Question: I'm trying to write a mysql query that will return an array of averages.
I'll explain:

As you can see from the picture, I have a web page that has a table with questions as rows, and usernames as columns. The idea is that you can rate each user on each question.
When submitted, it goes into a mysql table "ratings" and each record holds the user id, question id and the value (rating of 1 through 10).
What I want to do is, I want to have an admin view that, instead of being able to rate user, instead of each select box, it should simply display the average for each user, for each question.
I could've done it in php by simply doing a mysql query for each cell in this table, but that would mean a gazillion queries.
What I want, is one query that will return me a 2 dimensional array, where the first dimension key is the user ID, and the second dimension is the array with the averages themselves, with the key as question ID.
I can't even begin to think of how to accomplish it. A solution, or even a hint on what direction to look at, will be most definitely appreciated!
'''
CREATE TABLE IF NOT EXISTS 'ratings' (
'rating_id' int(255) NOT NULL AUTO_INCREMENT,
'user_id' int(6) NOT NULL,
'question_id' int(6) NOT NULL,
'rating_value' int(2) NOT NULL,
PRIMARY KEY ('rating_id'),
KEY 'user_id' ('user_id','question_id')
) ENGINE=InnoDB DEFAULT CHARSET=latin1 AUTO_INCREMENT=13 ;
'''
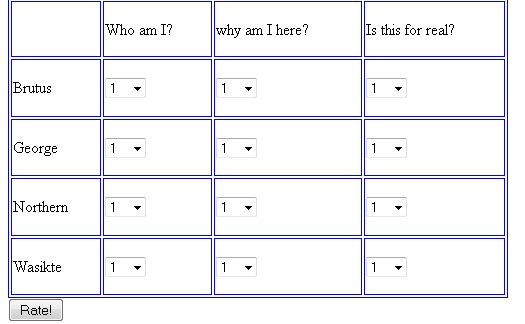
Answer: You can't create a 2-dimensional array directly from MySQL - however, you can prepare your data to do so in php.
The query could look somewhat like that:
'''
SELECT
user_id,
question_id,
AVG(rating_value) AS average_rating
FROM ratings
GROUP BY user_id, question_id
ORDER BY user_id
'''
Like this you should get a result as following:
'''
user_id | question_id | average_rating
1 | 1 | 2.4
1 | 2 | 4.1
1 | 3 | 3.0
2 | 1 | 1.0
2 | 2 | 7.9
'''
And so on. From here on I guess you can solve the problem with php.